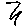
Label: zigzag